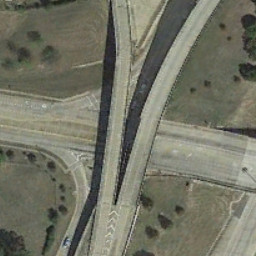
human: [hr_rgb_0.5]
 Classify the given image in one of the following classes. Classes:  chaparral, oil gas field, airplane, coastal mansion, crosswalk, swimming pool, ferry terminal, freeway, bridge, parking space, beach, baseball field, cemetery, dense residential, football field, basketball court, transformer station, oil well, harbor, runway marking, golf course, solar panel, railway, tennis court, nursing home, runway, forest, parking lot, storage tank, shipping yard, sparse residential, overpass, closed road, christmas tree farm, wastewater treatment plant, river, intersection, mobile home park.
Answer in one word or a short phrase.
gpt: overpass